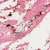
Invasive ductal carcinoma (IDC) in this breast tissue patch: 0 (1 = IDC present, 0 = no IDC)